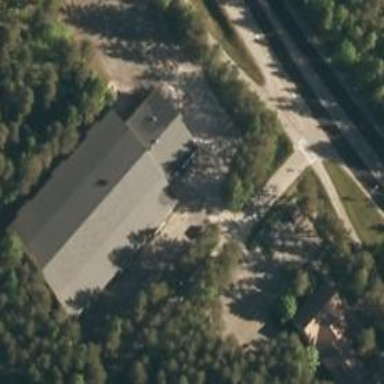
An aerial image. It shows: Sports centre building.